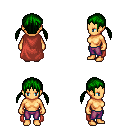
a pixel art fantasy rpg character, female body template, human, tanned skin, maroon cape, magenta pants, green twin-tailed hairstyle, four views (front, back, left, right), 2x2 character sprite sheet, small pixel art, hard edges, no anti-aliasing